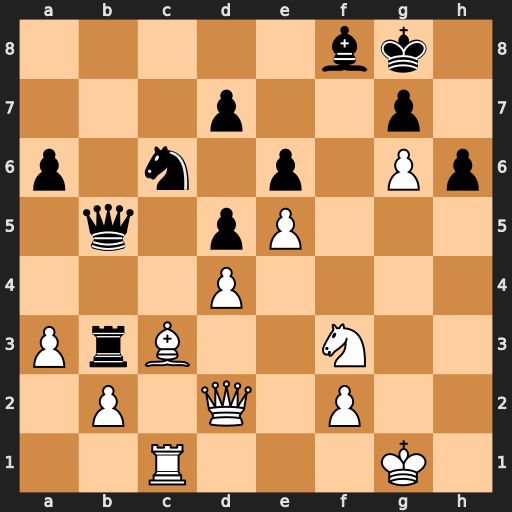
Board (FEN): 5bk1/3p2p1/p1n1p1Pp/1q1pP3/3P4/PrB2N2/1P1Q1P2/2R3K1
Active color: w
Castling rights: -
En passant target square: -
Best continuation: Qf4 Qb8 Qf7+